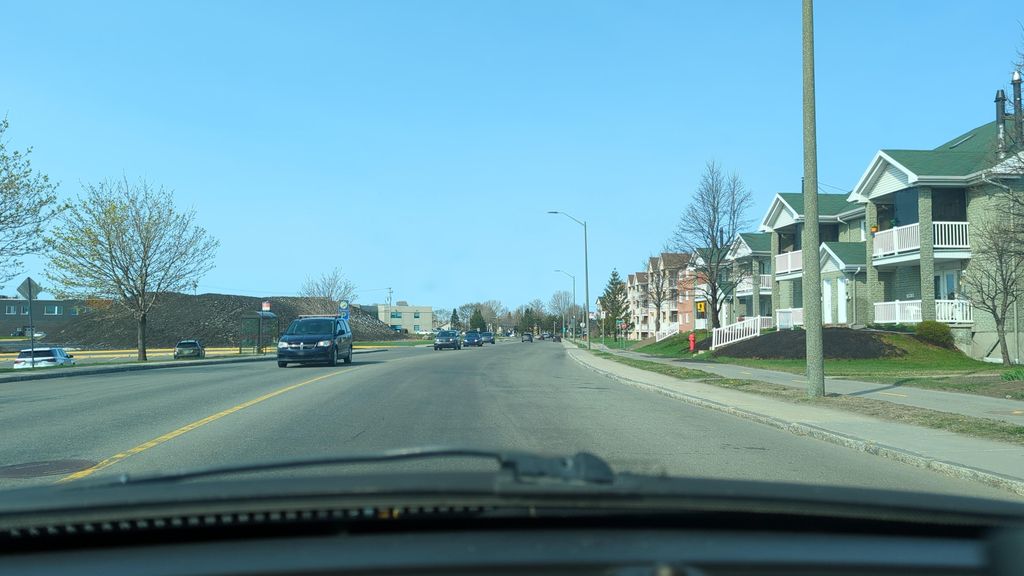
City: quebec_city